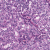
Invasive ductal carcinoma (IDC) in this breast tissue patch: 1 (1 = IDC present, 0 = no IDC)